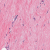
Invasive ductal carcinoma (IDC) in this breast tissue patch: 0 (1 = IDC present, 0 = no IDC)